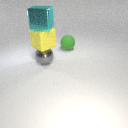
large green rubber sphere behind large gray metal sphere